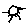
Label: sun